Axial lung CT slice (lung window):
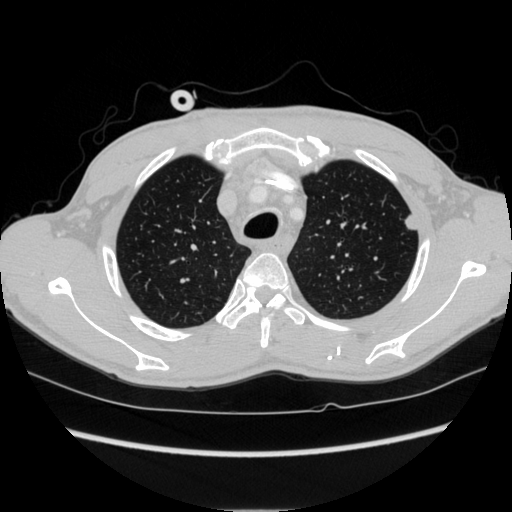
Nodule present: yes
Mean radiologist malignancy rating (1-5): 3.5